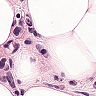
Metastatic tissue present: yes